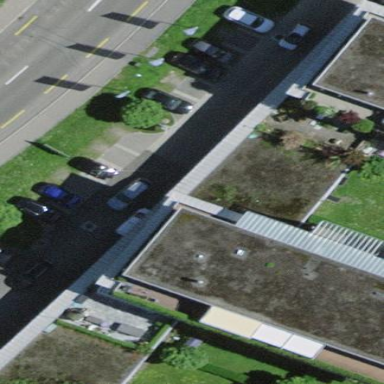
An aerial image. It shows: Apartment building with skillion roof shape.